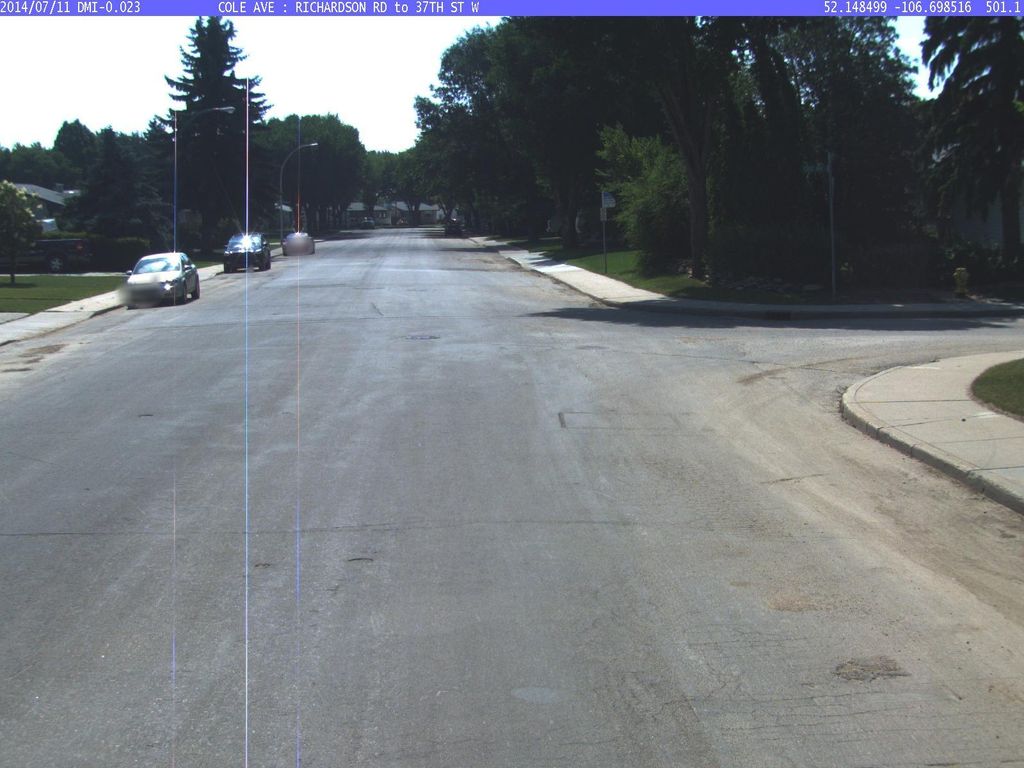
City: saskatoon